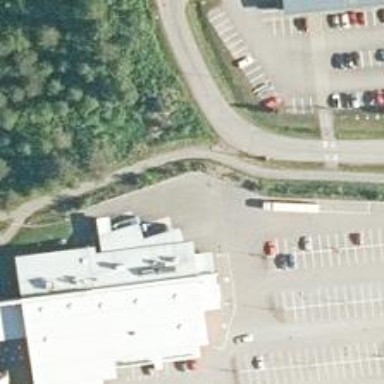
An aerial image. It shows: Commercial building.